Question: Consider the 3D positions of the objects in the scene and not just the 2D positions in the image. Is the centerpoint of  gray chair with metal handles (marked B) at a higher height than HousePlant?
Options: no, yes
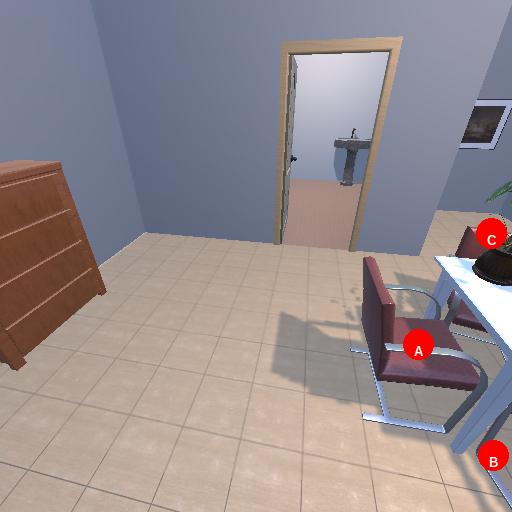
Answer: no